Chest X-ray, PA view. Patient: 63 years old, sex M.
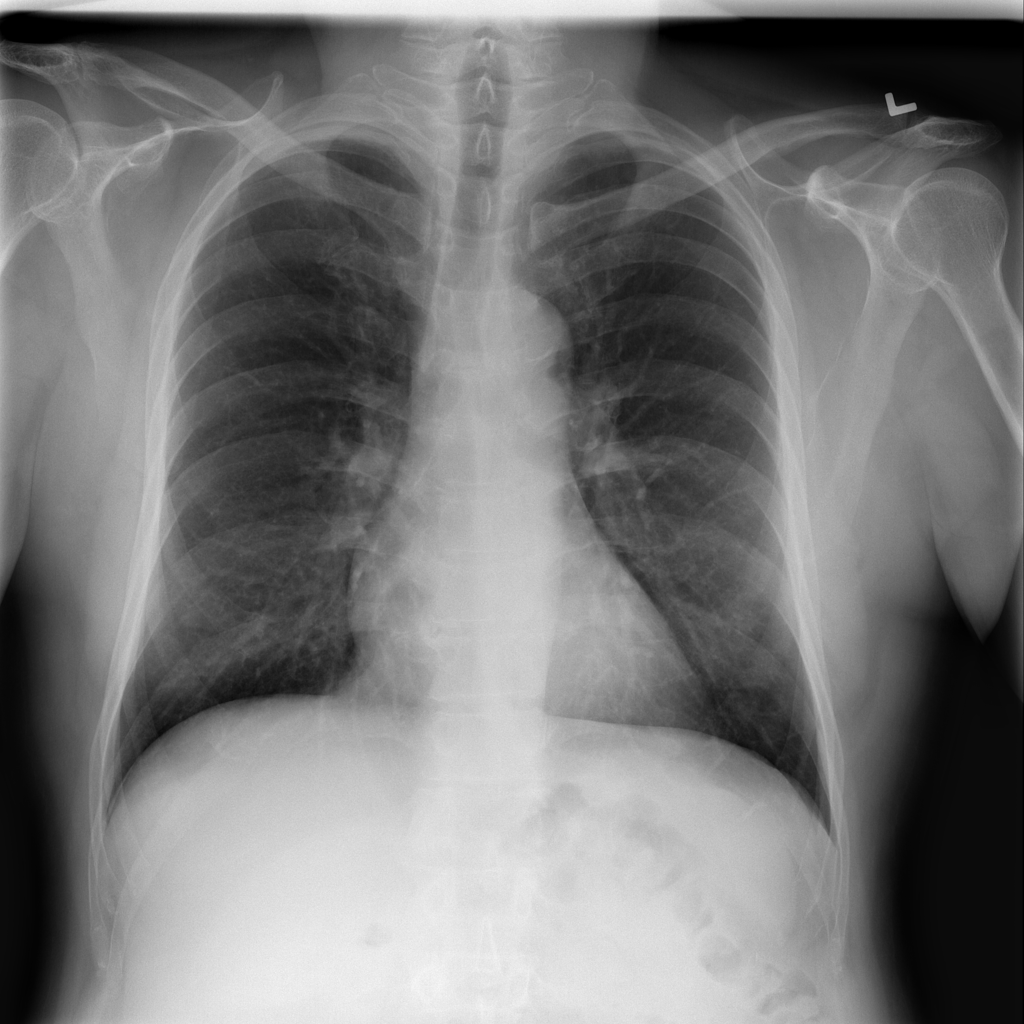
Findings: No Finding